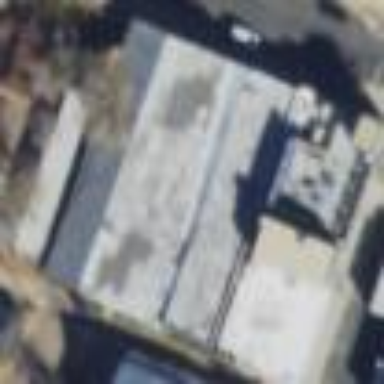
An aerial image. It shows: Commercial building.